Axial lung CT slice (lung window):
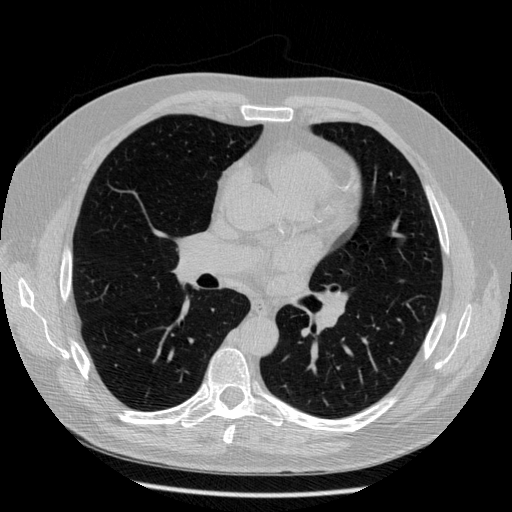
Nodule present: no